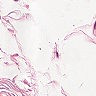
Metastatic tissue present: no